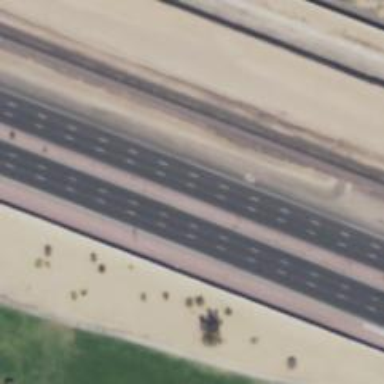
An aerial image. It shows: Asphalt trunk highway.